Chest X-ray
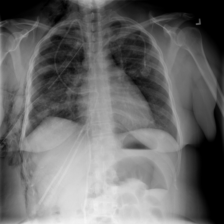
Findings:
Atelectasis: negative
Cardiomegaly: negative
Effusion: negative
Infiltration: negative
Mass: negative
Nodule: negative
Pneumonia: negative
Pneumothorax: positive
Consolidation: negative
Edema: negative
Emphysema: positive
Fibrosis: negative
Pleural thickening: negative
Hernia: negative